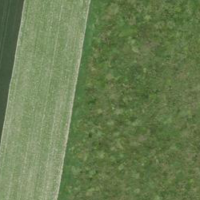
EUNIS habitat code: 52
Species observed at this site:
Milvus milvus